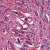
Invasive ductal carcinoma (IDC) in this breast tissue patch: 1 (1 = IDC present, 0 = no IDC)